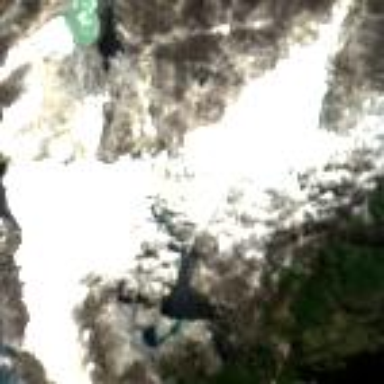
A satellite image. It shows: Majestic glacier in the distance.